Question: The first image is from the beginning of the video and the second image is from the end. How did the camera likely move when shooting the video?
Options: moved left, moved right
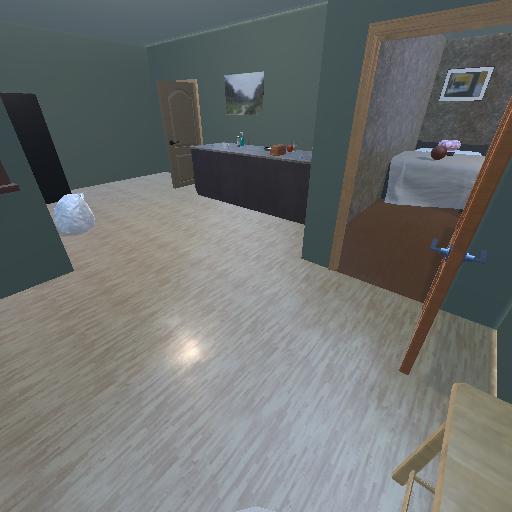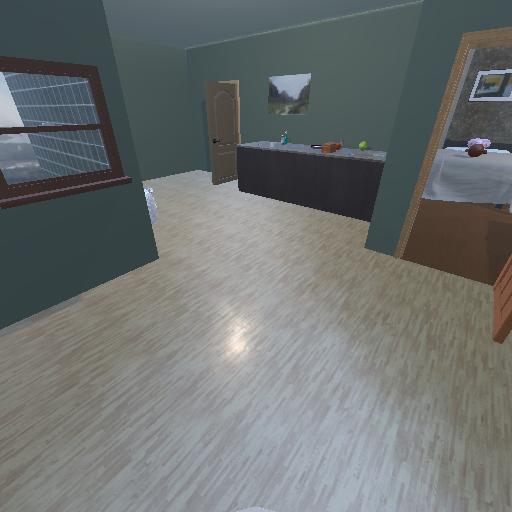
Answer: moved left